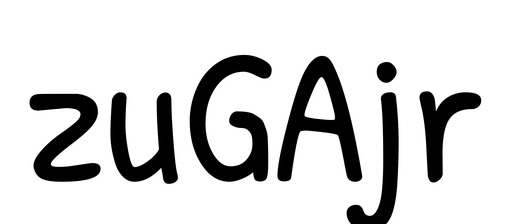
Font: PatrickHand-Regular